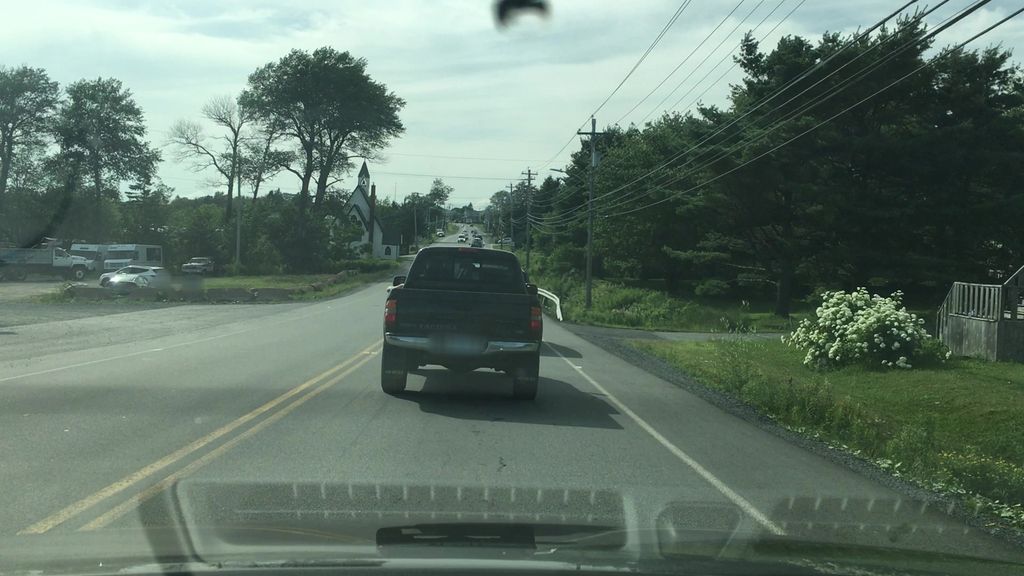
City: halifax